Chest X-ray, PA view. Patient: 32 years old, sex F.
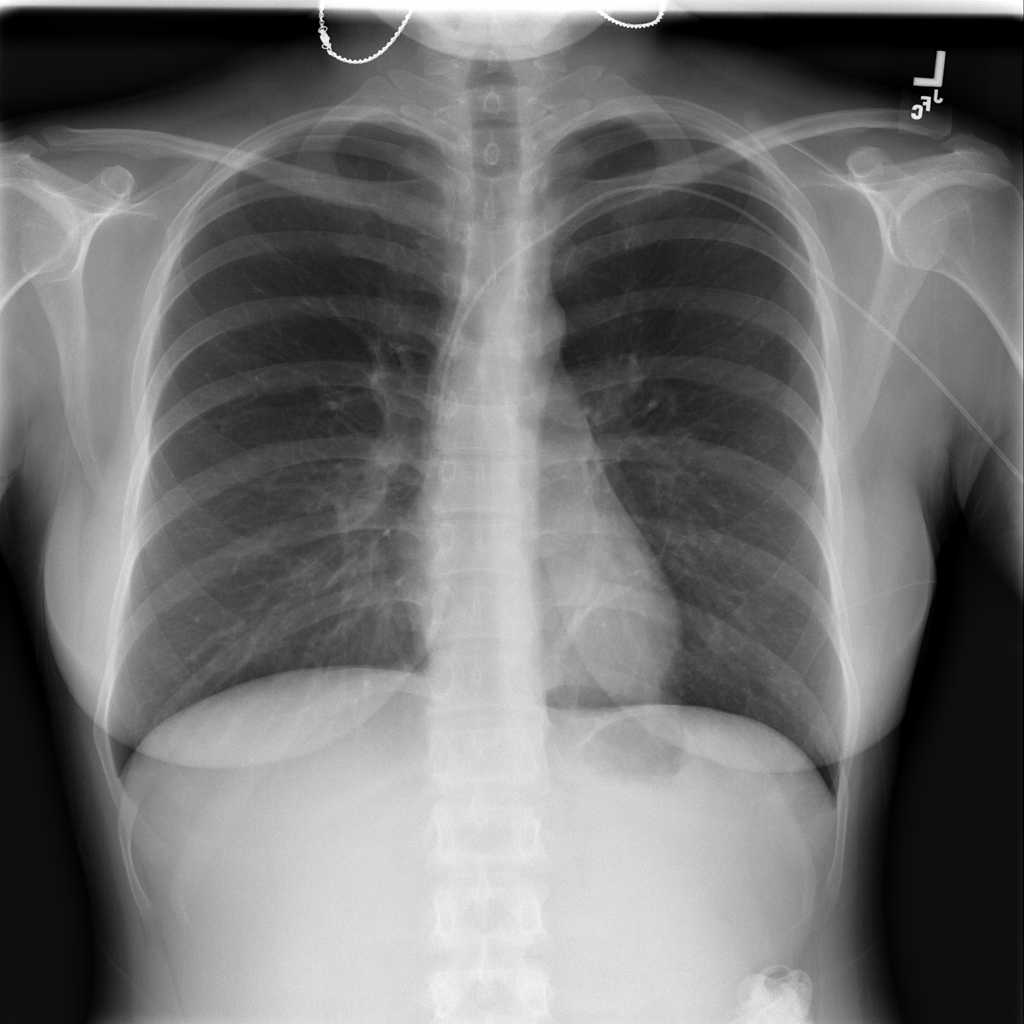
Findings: No Finding